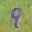
Label: 9